Question: Count the number of objects in the diagram.
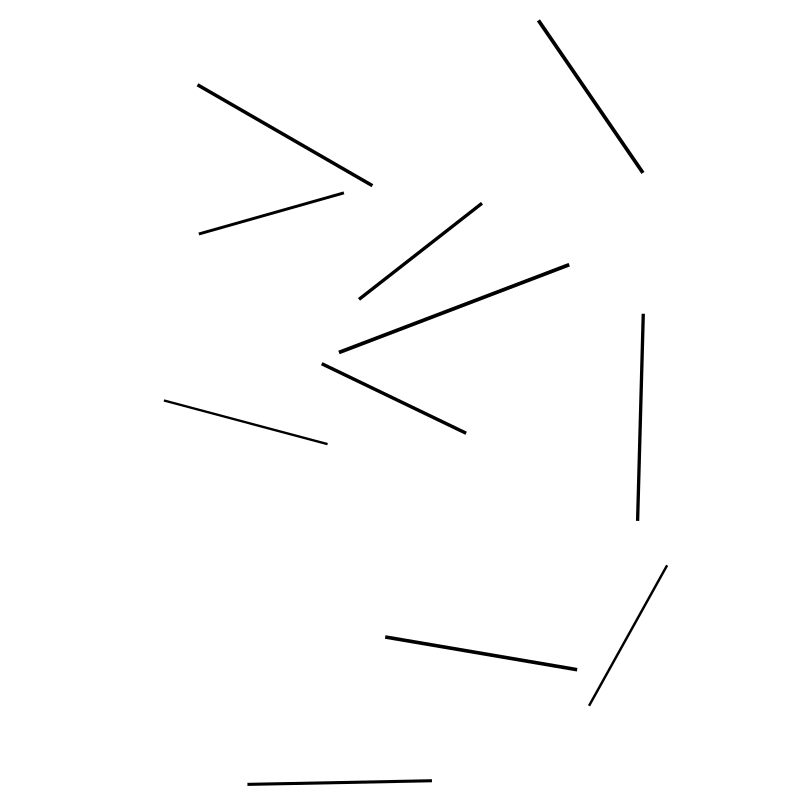
Answer: 11